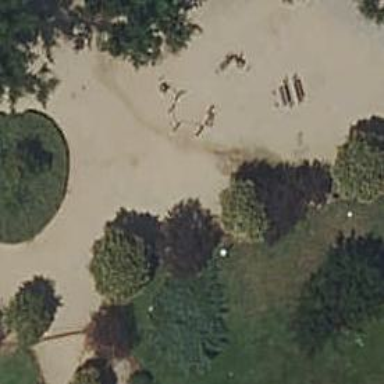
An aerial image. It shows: Fitness station in leisure land.